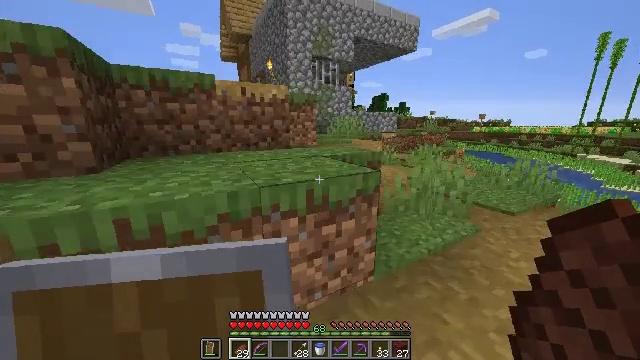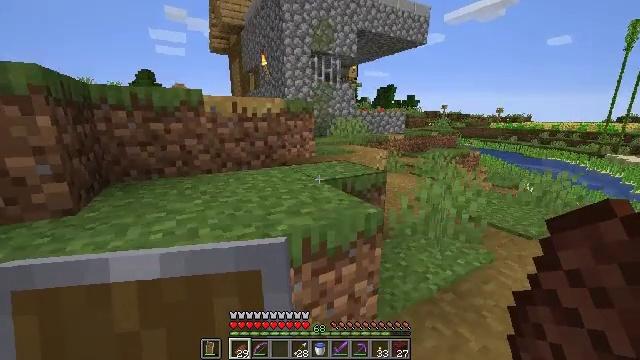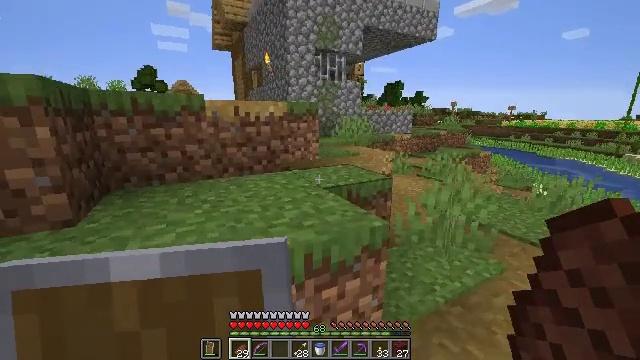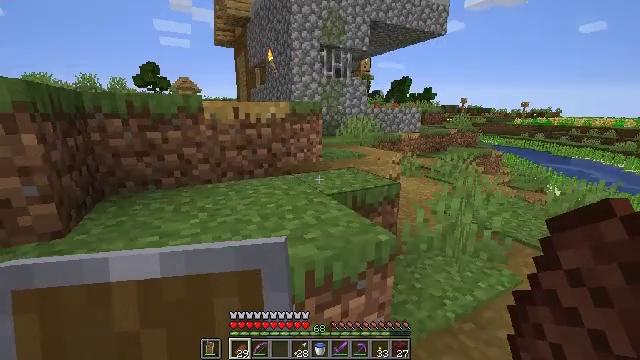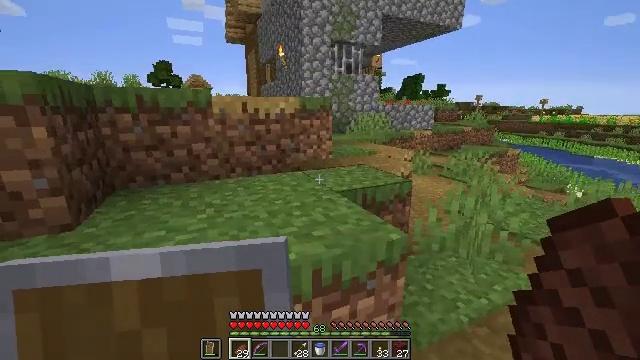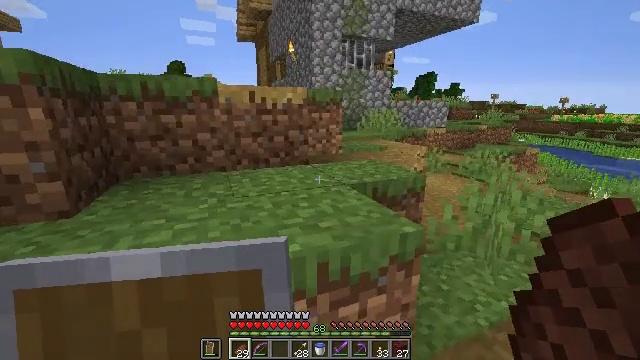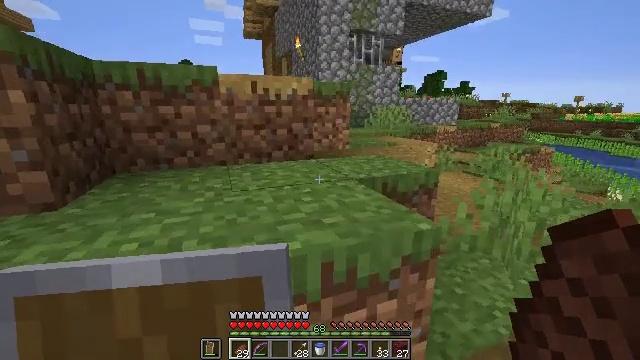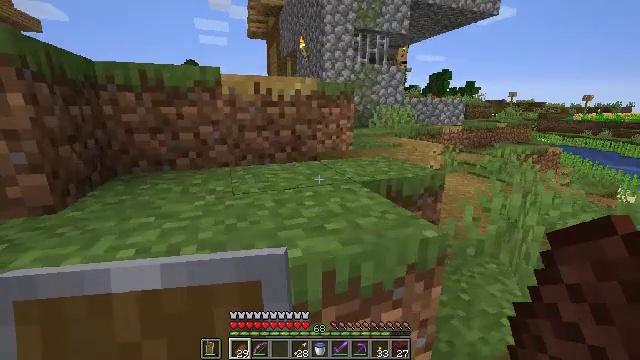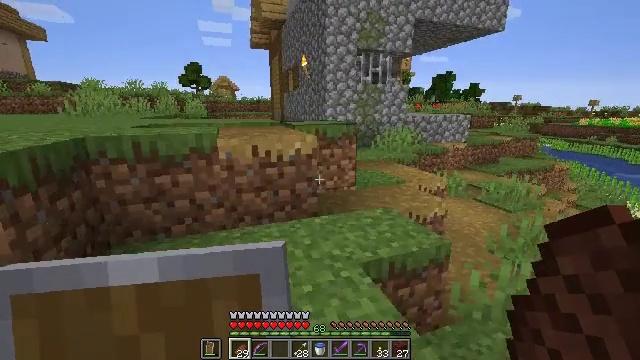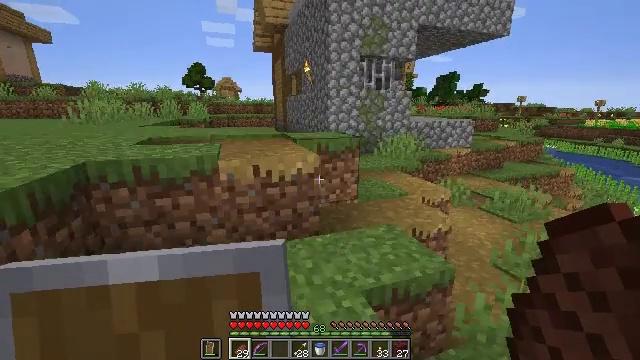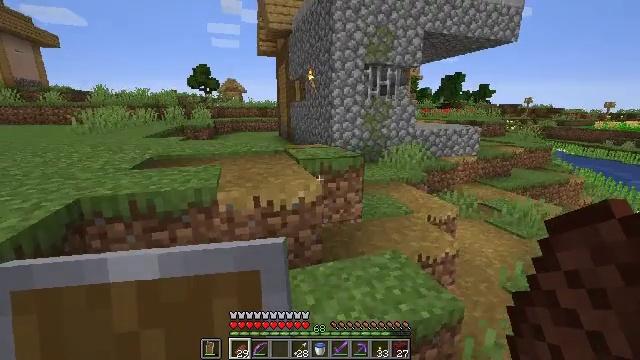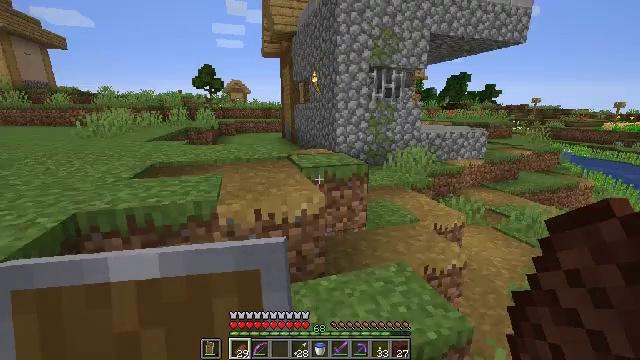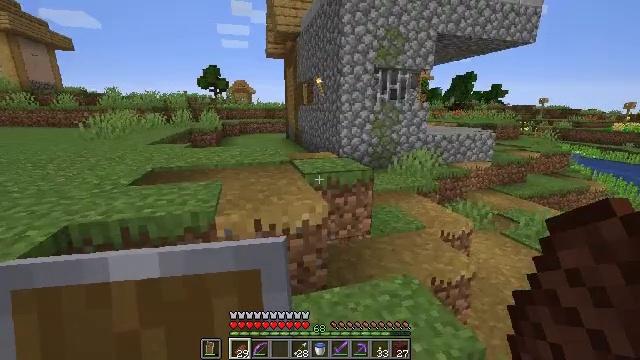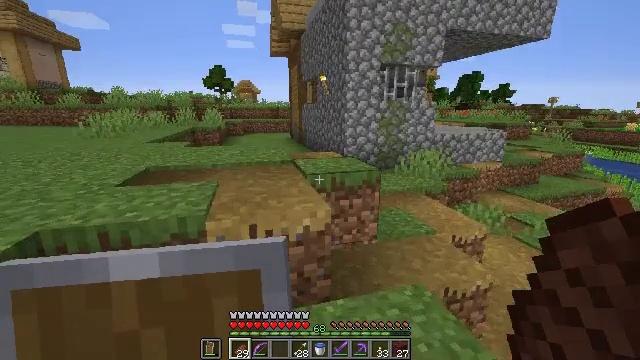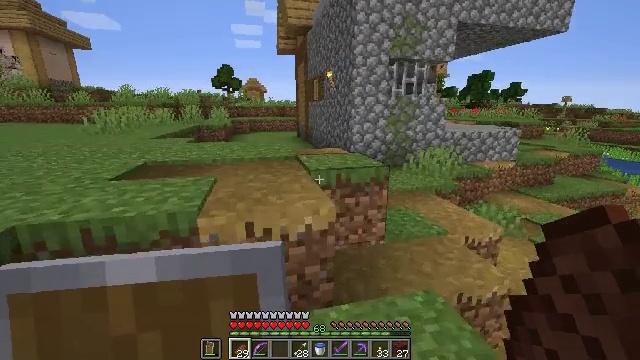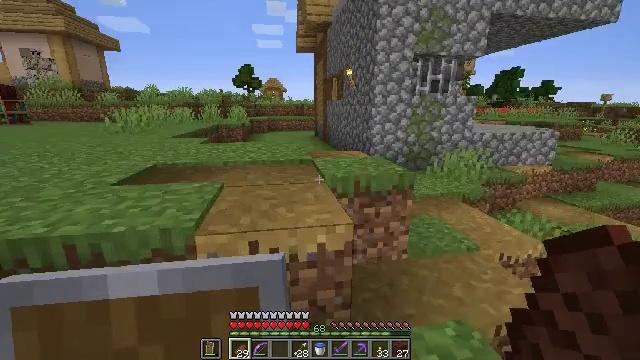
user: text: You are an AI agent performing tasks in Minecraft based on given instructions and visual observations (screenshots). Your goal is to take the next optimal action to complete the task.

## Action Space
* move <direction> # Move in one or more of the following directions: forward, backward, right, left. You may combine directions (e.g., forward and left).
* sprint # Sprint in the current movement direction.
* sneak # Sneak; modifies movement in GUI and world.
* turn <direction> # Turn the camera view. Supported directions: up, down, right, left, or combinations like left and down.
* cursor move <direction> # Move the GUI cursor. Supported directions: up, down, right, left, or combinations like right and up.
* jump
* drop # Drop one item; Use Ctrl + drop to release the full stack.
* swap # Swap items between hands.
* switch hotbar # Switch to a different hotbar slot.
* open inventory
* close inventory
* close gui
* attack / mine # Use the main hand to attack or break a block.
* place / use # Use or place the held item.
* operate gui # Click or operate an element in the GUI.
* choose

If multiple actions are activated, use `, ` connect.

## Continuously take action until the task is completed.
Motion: motion action
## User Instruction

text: Attack the pumpkin to gather it.
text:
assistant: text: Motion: move forward
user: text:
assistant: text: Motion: move forward, turn left
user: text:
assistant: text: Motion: move forward, turn left
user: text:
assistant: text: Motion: move forward, turn left
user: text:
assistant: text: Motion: move forward, turn left
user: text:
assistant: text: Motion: move forward, turn left
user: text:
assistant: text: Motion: move forward, jump
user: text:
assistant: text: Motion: move forward, jump
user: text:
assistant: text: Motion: move forward, jump
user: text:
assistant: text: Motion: move forward, jump
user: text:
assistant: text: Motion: move forward, jump
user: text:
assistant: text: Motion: move forward
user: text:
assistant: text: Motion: move forward, turn left
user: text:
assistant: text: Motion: move forward, turn left
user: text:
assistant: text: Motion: move forward, turn left
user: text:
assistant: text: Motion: move forward, turn left
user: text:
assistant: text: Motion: move forward and move left, turn left
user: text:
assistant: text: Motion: move forward and move left
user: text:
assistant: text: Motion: move forward and move left
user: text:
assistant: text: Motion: move forward and move left, jump
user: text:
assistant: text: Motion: move forward and move left, jump
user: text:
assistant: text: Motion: move forward and move left, jump
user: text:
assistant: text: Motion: move forward, jump
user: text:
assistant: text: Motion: move forward
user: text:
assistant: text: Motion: move forward
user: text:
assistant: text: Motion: move forward
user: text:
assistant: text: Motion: move forward
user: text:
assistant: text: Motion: move forward
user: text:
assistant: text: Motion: no_op
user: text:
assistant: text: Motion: no_op